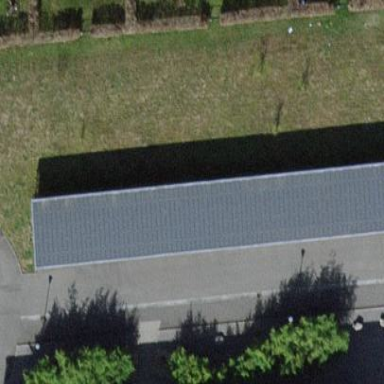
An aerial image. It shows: Carport structure.